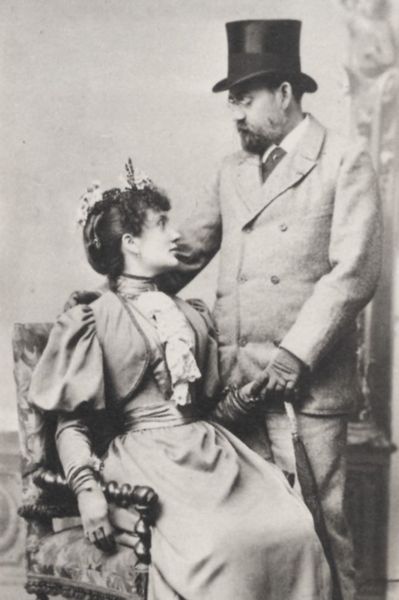
Titel: Jeanne Rozerot und Emile Zola
Künstler: Francois Emile Zola
Schlagwörter: hand, mann, weiß, menschen, sitzen, blume, blumen, braun, elegant, frau, frisur, grau, haar, handschuh, handschuhe, holz, hut, kleid, nase, ohr, profil, schmuck, schwarz, stuhl, blick, dame, gürtel, regenschirm, schirm, tuch, zylinder, anzug, bart, hemd, jacke, jung, profile, arm, arme, augen, blicke, bluse, gesicht, haarschmuck, halten, kragen, mensch, spitze, stehen, vollbart, ärmel, hals, halskrause, herr, hände, portrait, porträt, auge, gewand, haare, kostüm, mantel, sessel, sitzend, stehend, stehender, paar, verbindung, schleifen, zilinder, kinn, lippen, ohren, puffärmel, schön, stock, taille, liebe, lehne, zwei, halsband, haltung, nasen, polster, sitzende, krawatte, atelier, rüschen, wange, knöpfe, kropfband, hemdkragen, jackett, revers, foto, fotografie, photographie, doppelportrait, doppelporträt, eng, porträts, schwarz weiss, brille, chapeau, spazierstock, ehefrau, ehemann, anschauen, zuneigung, photo, rolle, ehepaar, ehe, verliebt, chaise, hochzeit, abzug, aufnahme, monokel, robe, studio, jabot, couple, fauteuil, zuwendung, schluppe, heirat, seidenband, stockschirm, auflegen, atelieraufnahme, schmachten, jäckchen, nobel, handhalten, bolero, famille, parapluie, bolerojäckchen, dandy, double portrait, frisch getraut, handhaltend, heiraz, mariage, schuler, regenschrim, haut de forme, xixe, fauteil, zweifigurenbildnis, doppelfigurenporträt, 19e, accotoir tourné